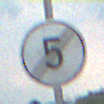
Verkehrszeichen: EndeGeschwindigkeit5
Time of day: MorningAfternoon
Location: Outdoor (Nature)
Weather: PartlyCloudy
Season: NotSpecified
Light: Natural